Group 1:
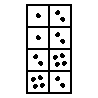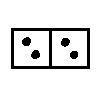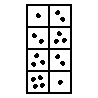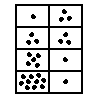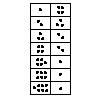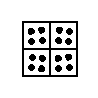
Group 2:
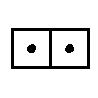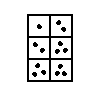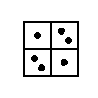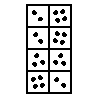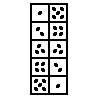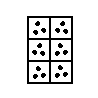
Rule separating the two groups: Columns of the table could be respectively labeled "Number" and "Number of times number appears in this table" vs. not so.
Concepts: self-reference
Author: Leo Crabbe